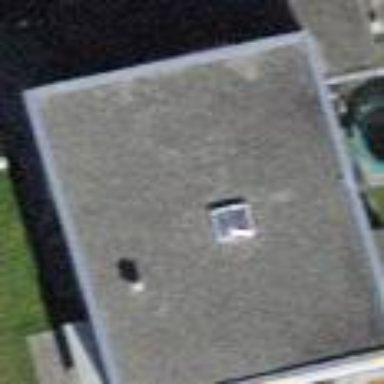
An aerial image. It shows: Building with flat roof.